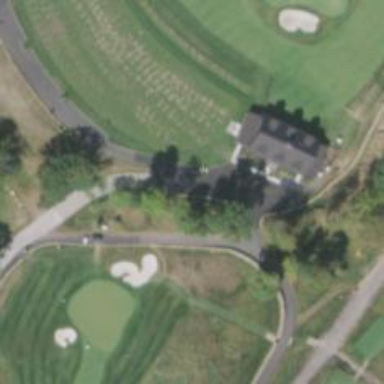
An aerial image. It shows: Pathway for golfing.